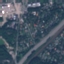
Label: Highway